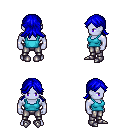
a pixel art fantasy rpg character, male body template, dark elf, purple skin, teal pirate shirt, metal pants, blue loose hair, metal boots, four views (front, back, left, right), 2x2 character sprite sheet, small pixel art, hard edges, no anti-aliasing